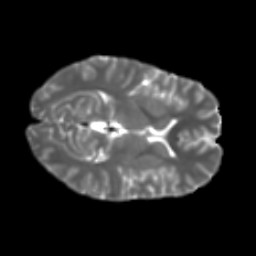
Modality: T2w
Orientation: axial
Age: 23
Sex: male
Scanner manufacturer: ge
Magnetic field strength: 3 T
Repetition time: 7.8 s
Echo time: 0.0607 s